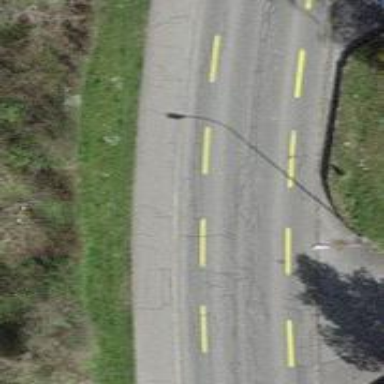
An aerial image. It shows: Tertiary road with lanes designated for cycling on both sides.